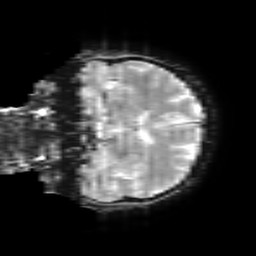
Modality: T2starw
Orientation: coronal
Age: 65
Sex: female
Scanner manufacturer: ge
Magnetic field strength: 3 T
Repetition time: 0.65 s
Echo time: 0.02 s